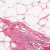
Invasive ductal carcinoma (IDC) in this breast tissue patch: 0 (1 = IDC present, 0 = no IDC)